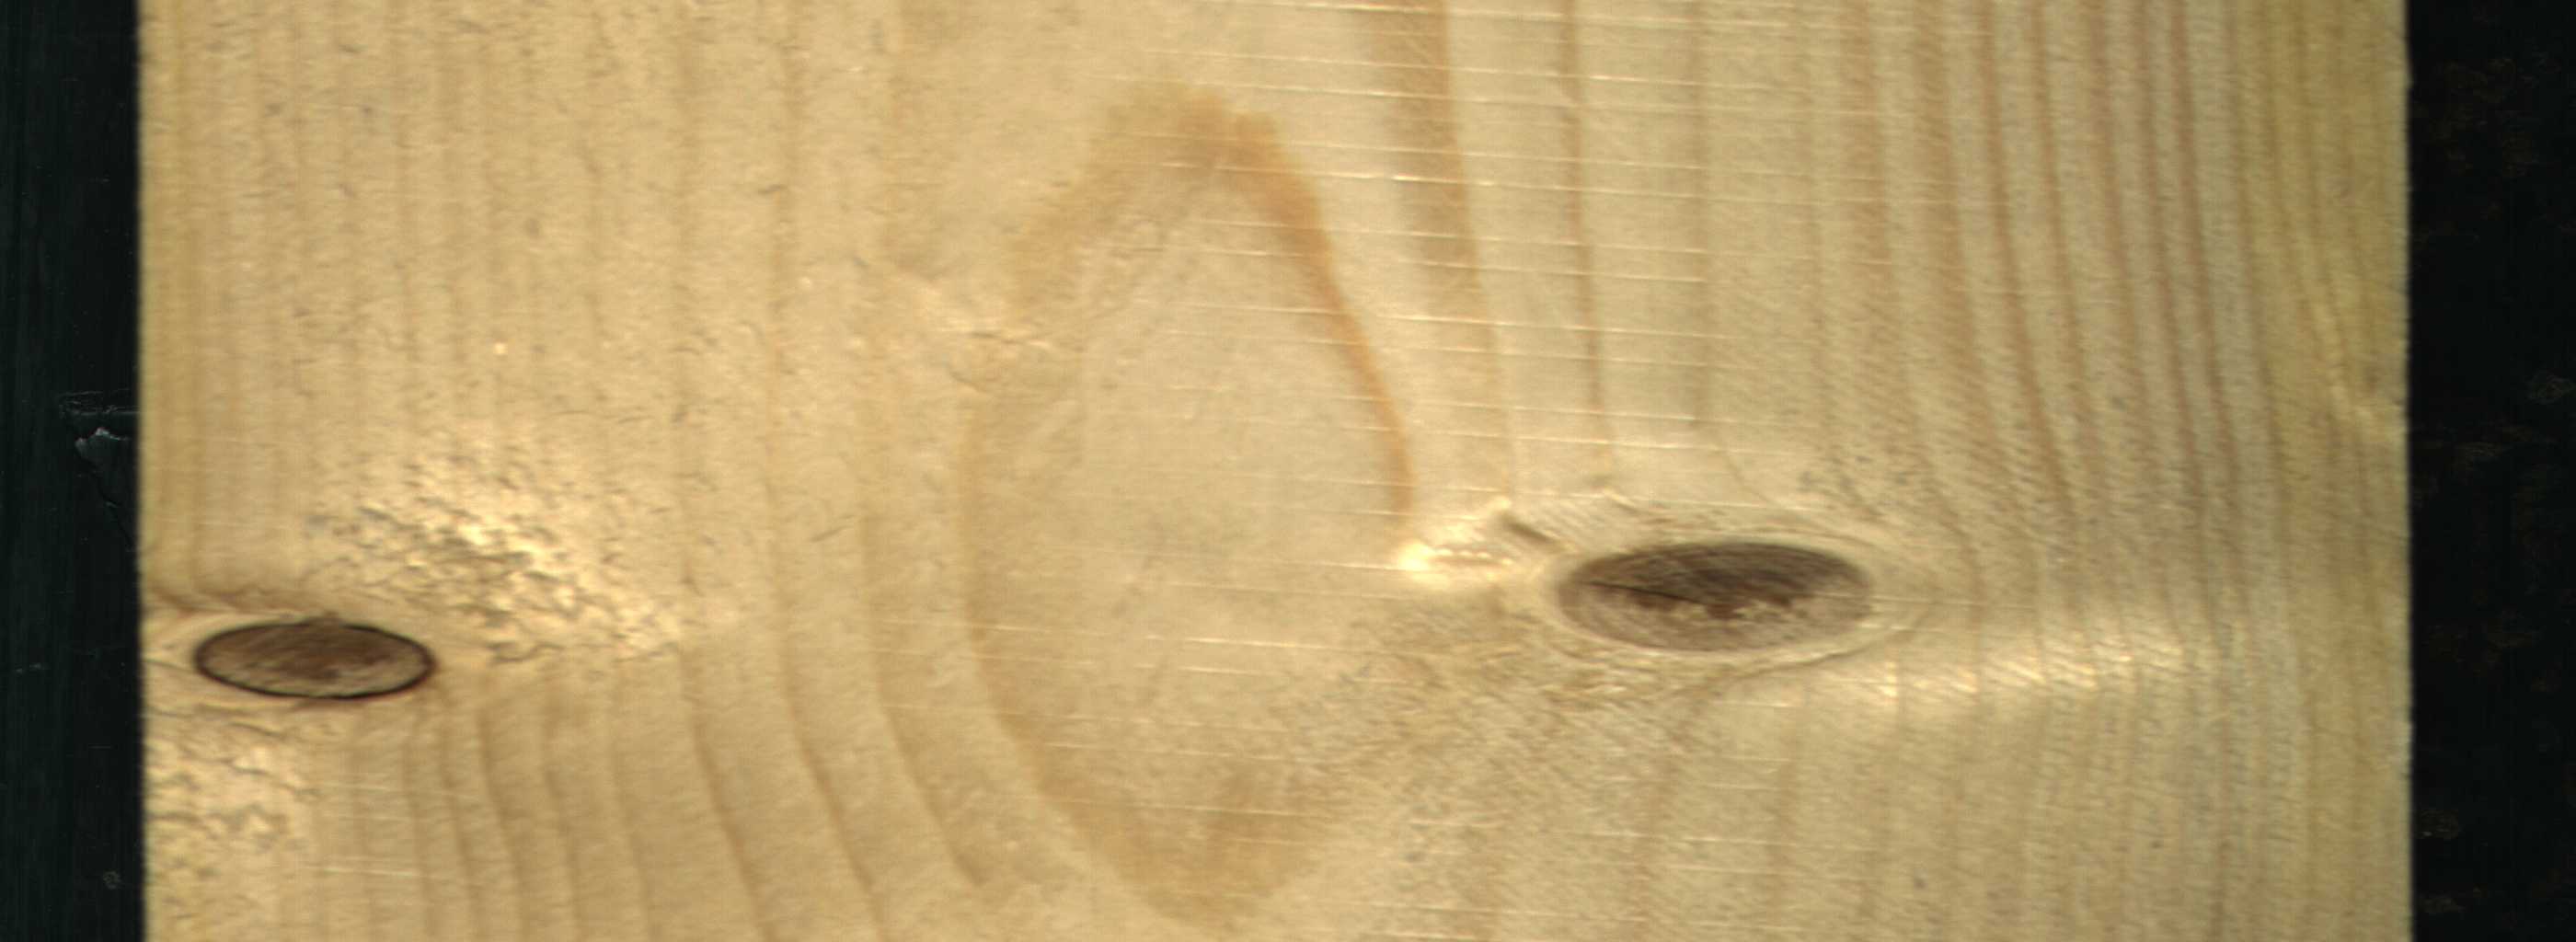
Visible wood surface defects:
Dead_Knot
Live_Knot